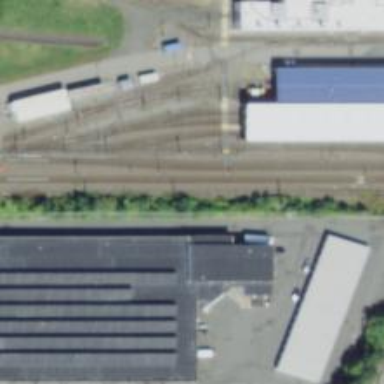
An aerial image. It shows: Light rail service yard with electrified contact lines.